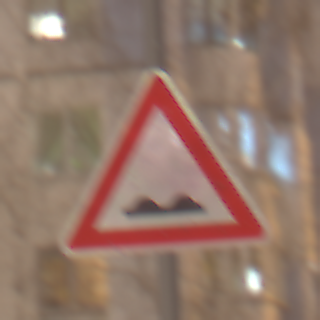
Verkehrszeichen: UnebeneFahrbahn
Umgebung: Outdoor, Urban
Tageszeit: Night
Wetter: Overcast
Licht: Artificial
Jahreszeit: Winter
Kontrast: MediumContrast